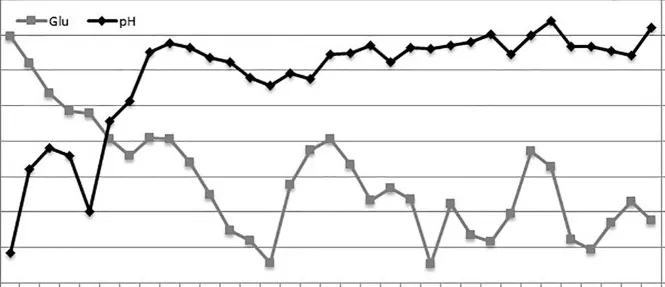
The clinical course at admission. The clinical course and changes in the blood sugar level ( ) and pH ( ). CVII, continuous venous insulin; ICU, intensive care unit.
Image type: pathology (masson_trichrome)